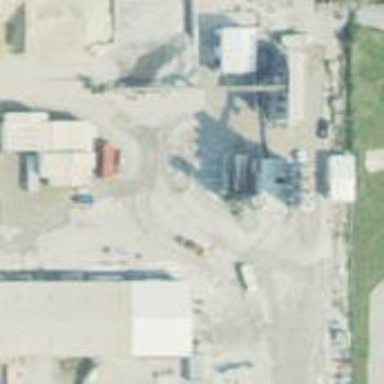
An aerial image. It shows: Industrial silo.